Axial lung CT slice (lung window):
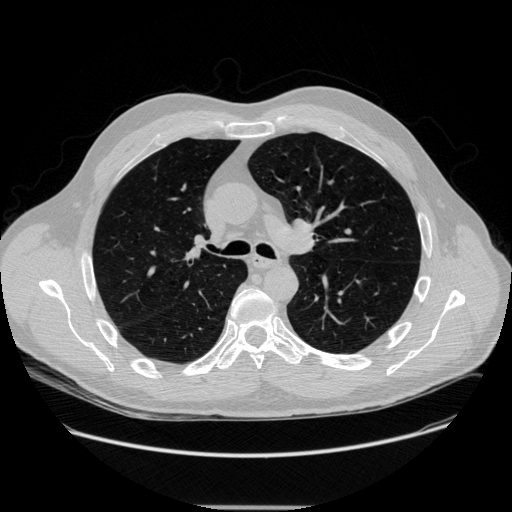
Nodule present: no